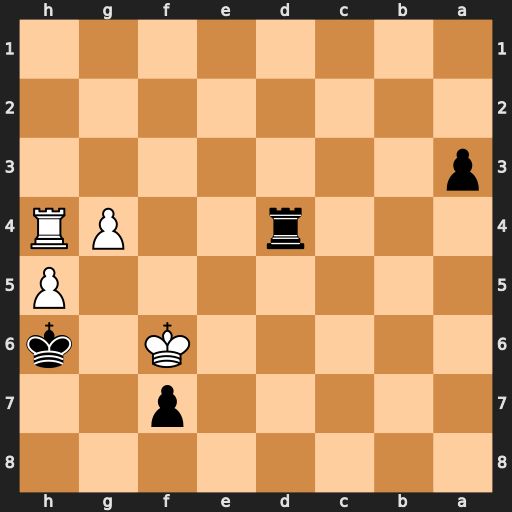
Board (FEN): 8/5p2/5K1k/7P/3r2PR/p7/8/8
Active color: b
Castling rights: -
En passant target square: -
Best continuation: Rf4+ Ke5 a2 Kxf4 a1=Q